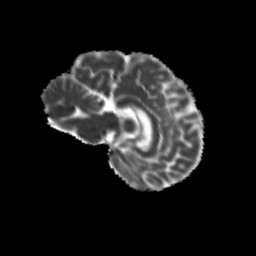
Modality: MD
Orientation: sagittal
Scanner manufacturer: siemens
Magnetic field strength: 3 T
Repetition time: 9.2 s
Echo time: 0.084 s